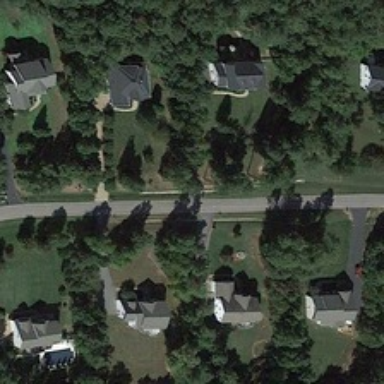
Several buildings and many green trees are in two sides of a road in a medium residential area .